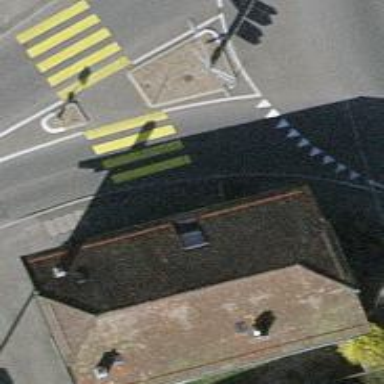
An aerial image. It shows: Kerb barrier.